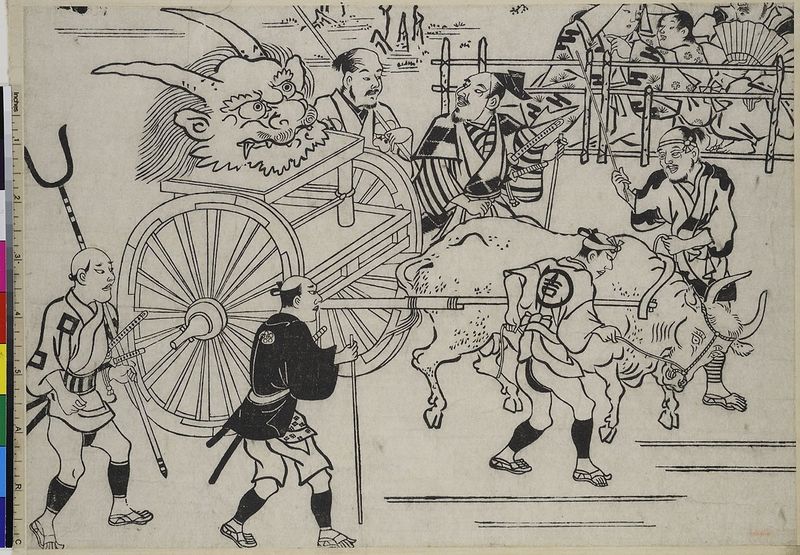
Titel: Shutendoji, Blatt 17
Künstler: Hishikawa Moronobu
Standort: Hamburg
Institution: Museum für Kunst und Gewerbe Hamburg
Schlagwörter: kopf, enthauptung, gesicht, holzschnitt, kutsche, druckgraphik, druckgrafik, mythologie, gestalten, fabelwesen, zeit, ungeheuer, fahrzeuge, monster, sagen, tieren, einzug, fabeltier, fabeltiere, zwitterwesen, monstrum, edo, reproduktionen, druckerzeugnisse, dämon, märchen, oni, shuten, siegers